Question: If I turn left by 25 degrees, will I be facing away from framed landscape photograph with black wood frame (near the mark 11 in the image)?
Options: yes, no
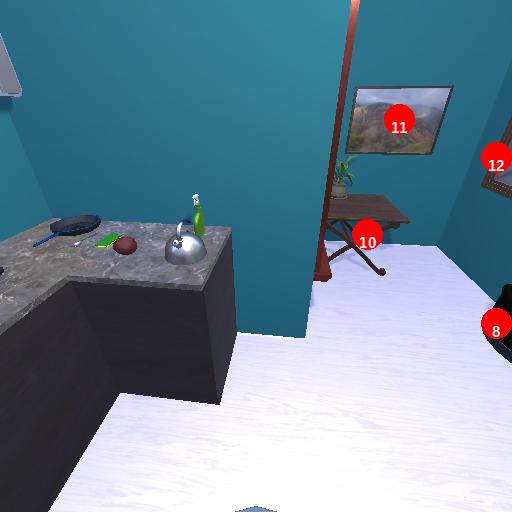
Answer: yes